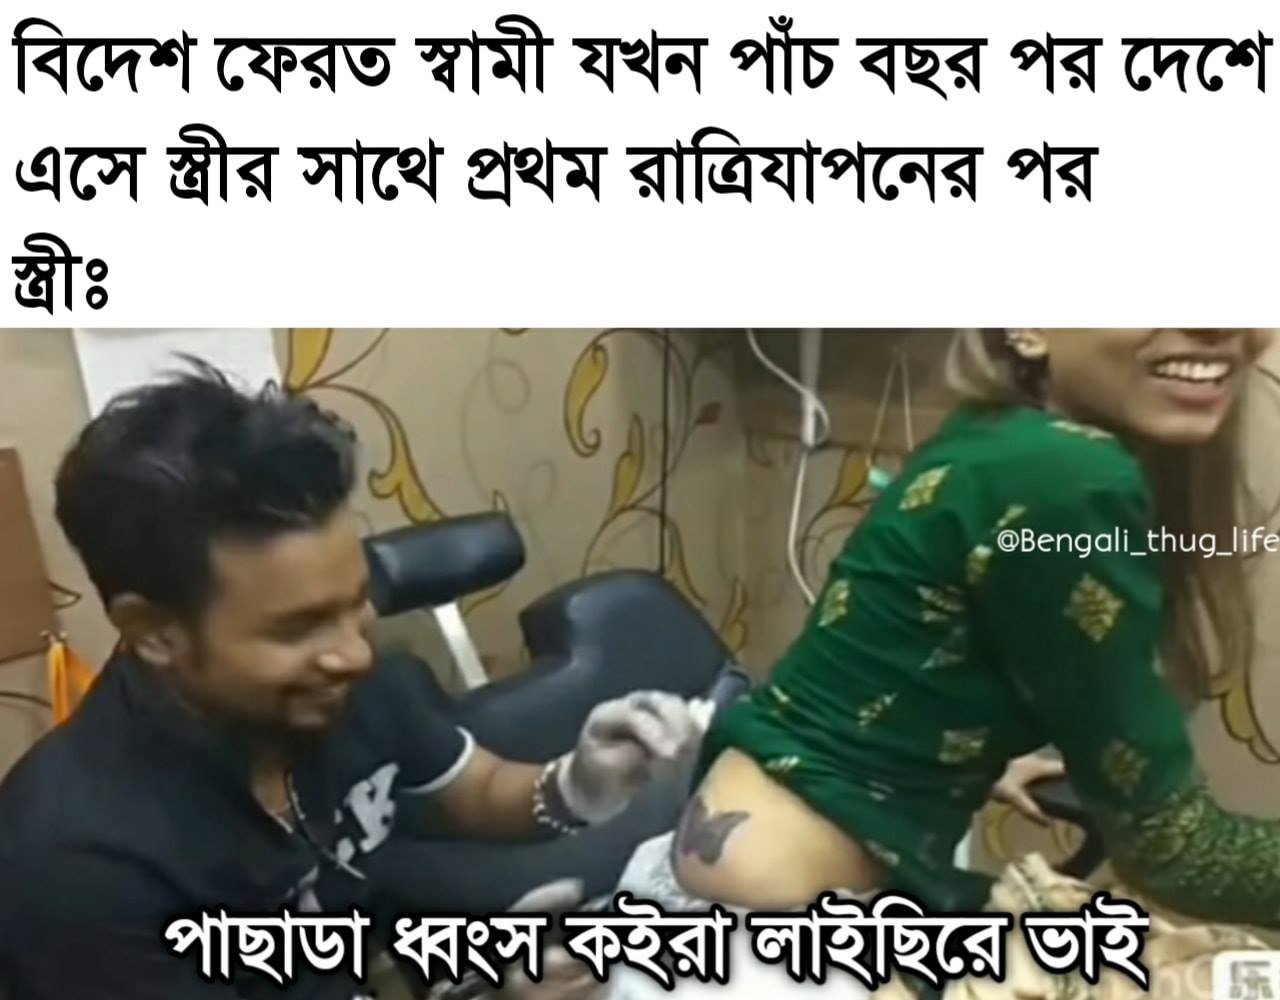
Caption: বিদেশ ফেরত স্বামী যখন পাঁচ বছর পর দেশে এসে স্ত্রীর সাথে প্রথম রাত্রিযাপনের পর  স্ত্রীঃ  পাছাডা ধ্বংস কইরা লাইছিরে ভাই
Label: hate